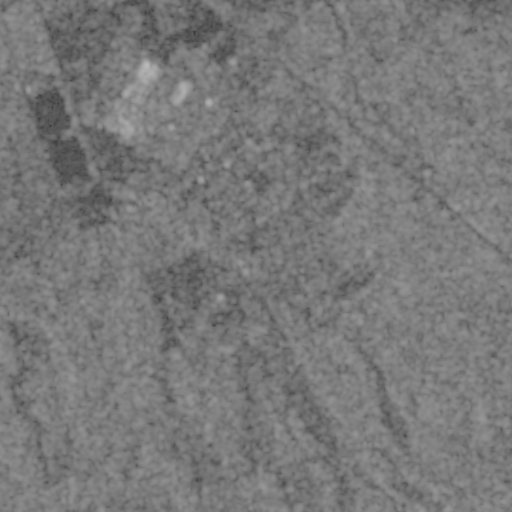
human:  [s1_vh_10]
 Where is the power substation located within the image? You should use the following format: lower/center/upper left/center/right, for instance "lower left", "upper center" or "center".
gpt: The power substation is located in the upper center of the image.
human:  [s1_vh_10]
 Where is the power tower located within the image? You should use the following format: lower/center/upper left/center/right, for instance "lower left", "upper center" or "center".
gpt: The power tower is located in the upper right of the image.
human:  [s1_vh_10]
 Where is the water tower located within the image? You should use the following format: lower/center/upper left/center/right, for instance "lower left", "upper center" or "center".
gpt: The water tower is located in the upper center of the image.
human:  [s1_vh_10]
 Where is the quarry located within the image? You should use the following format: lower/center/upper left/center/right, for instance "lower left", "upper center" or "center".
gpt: There is no quarry in the image.

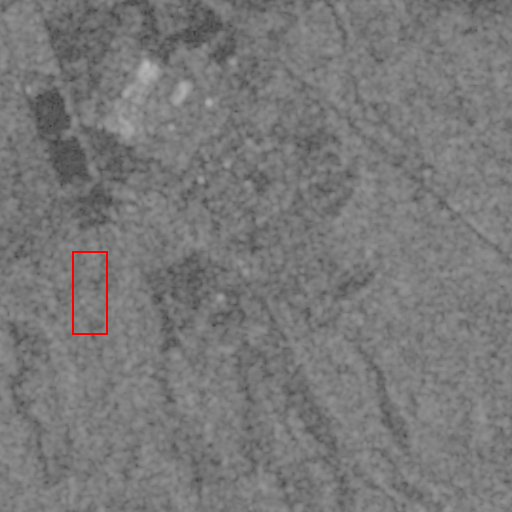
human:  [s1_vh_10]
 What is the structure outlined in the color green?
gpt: There is no green outline.
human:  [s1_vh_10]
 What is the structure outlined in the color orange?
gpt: There is no structure outlined in orange.